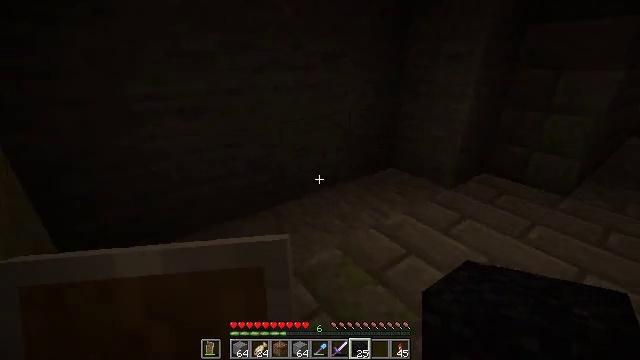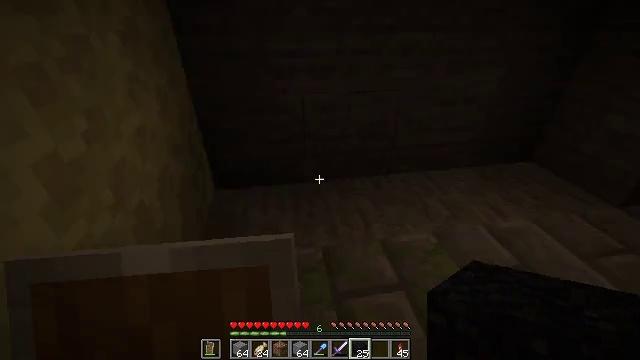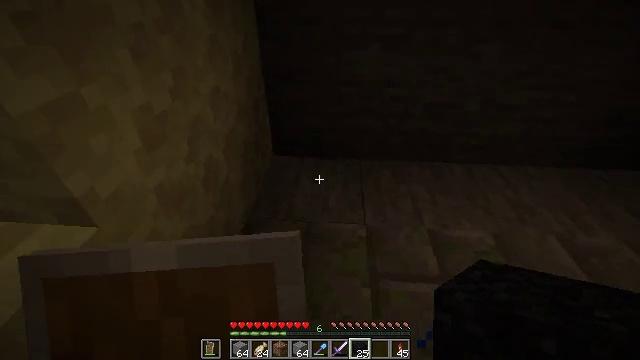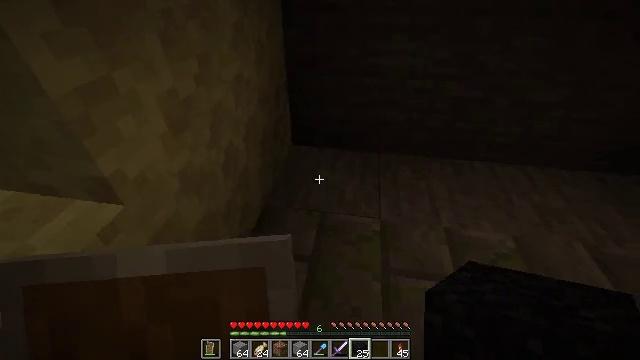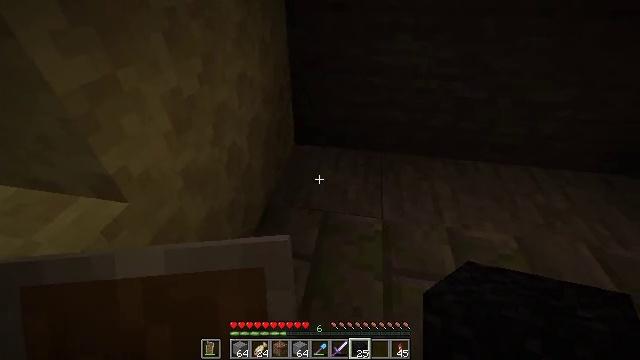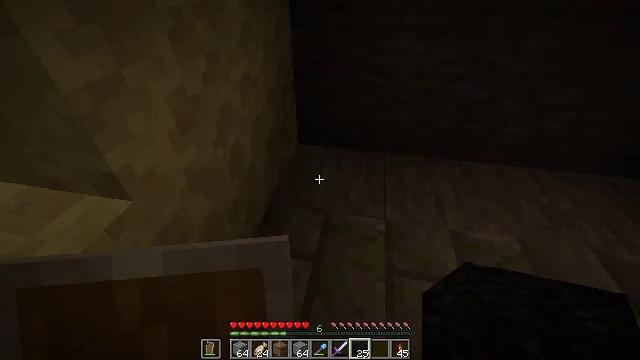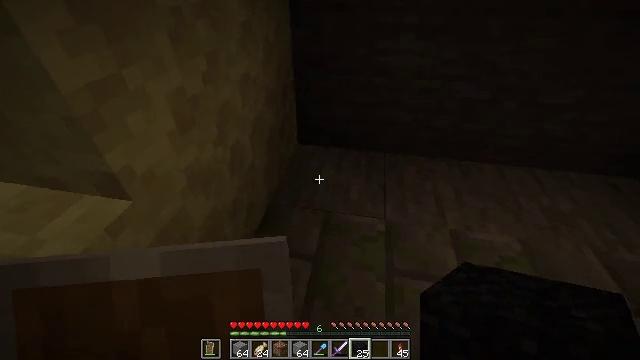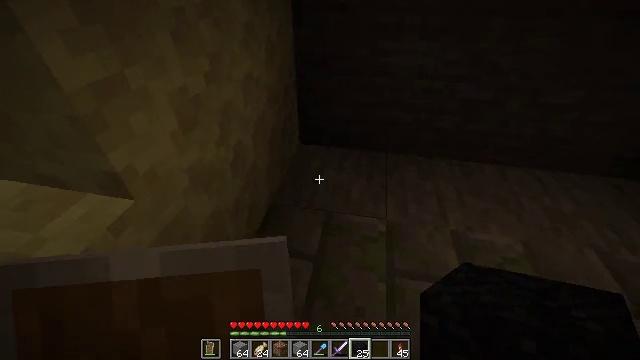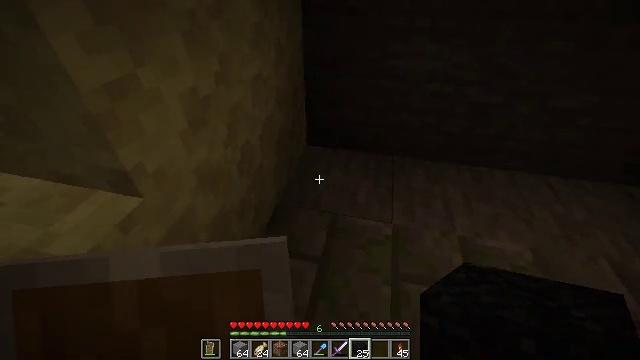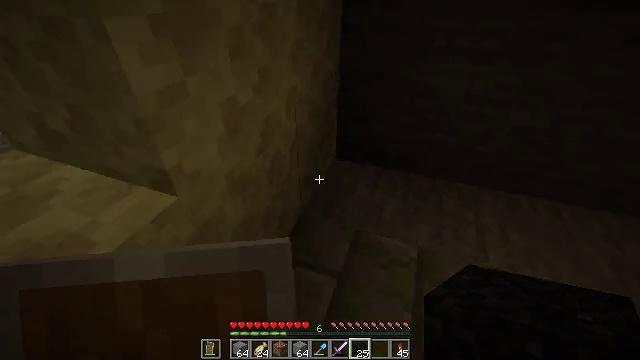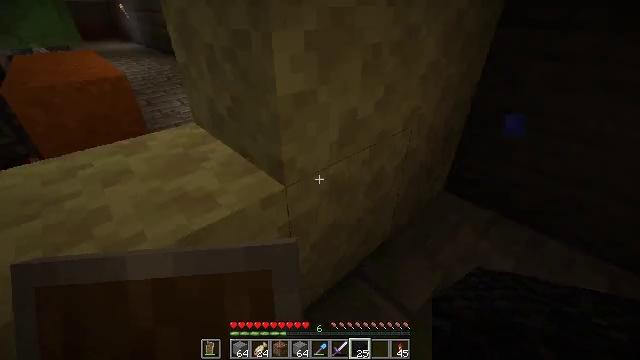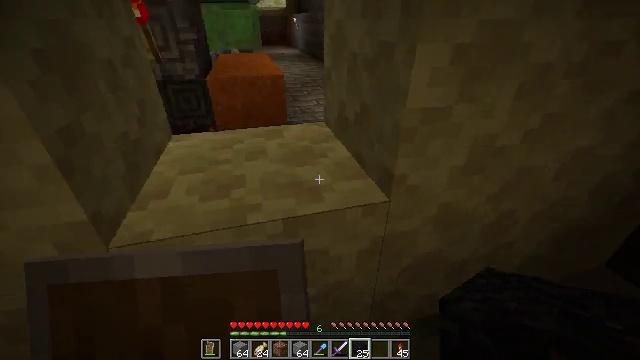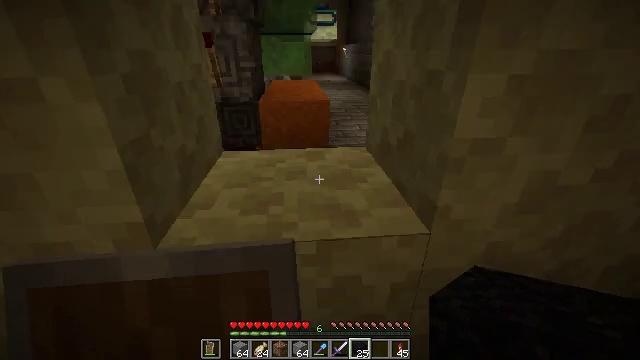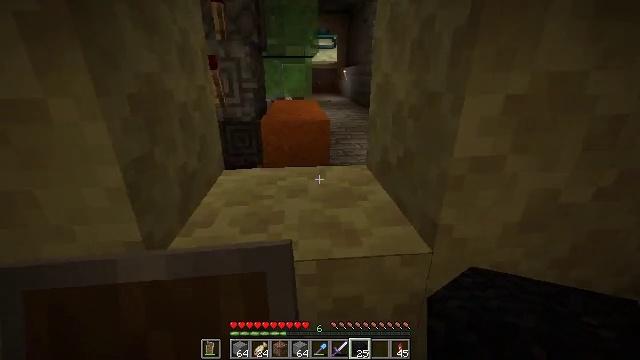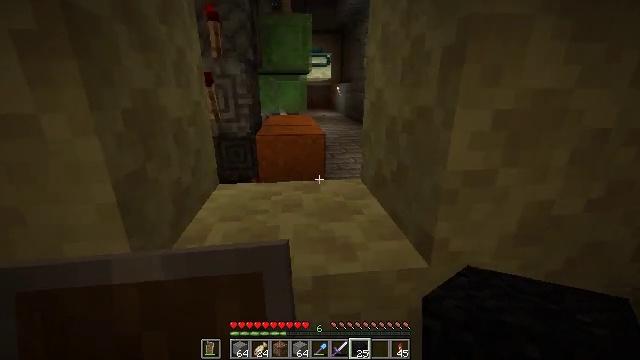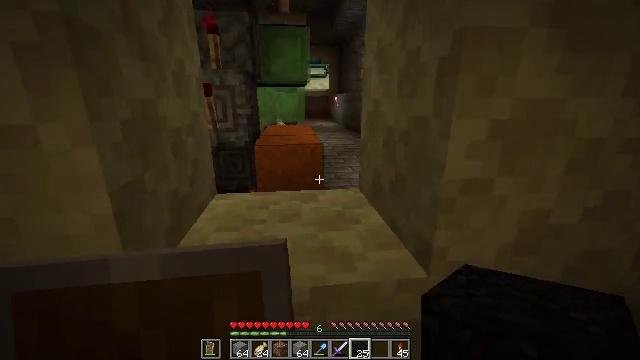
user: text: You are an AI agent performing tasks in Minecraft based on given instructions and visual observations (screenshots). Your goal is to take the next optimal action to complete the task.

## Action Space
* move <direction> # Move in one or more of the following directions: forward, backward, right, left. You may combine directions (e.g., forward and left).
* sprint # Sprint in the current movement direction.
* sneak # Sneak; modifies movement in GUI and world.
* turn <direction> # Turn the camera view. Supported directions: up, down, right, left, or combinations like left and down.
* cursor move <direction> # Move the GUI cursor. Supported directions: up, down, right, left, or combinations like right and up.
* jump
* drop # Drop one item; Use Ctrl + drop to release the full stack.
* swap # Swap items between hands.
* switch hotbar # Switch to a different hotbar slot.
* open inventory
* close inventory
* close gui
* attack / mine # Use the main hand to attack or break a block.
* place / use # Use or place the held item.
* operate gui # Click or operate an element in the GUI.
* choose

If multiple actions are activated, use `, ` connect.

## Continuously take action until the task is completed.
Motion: motion action
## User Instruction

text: Gather black concrete powder from the ground.
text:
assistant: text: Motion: turn left and down
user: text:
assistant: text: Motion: turn left and down
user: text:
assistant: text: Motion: turn left and down
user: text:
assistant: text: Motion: no_op
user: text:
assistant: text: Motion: no_op
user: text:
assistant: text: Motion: no_op
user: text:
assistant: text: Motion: no_op
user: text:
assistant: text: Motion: turn left
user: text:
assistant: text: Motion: turn left and up
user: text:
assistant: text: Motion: turn left and up
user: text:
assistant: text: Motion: turn left and up
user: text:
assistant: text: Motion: turn left and up
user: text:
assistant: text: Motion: turn up
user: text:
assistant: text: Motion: turn right and up
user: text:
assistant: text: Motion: turn up
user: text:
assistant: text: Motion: no_op
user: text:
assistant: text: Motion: move forward, jump
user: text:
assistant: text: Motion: move forward, turn left, jump
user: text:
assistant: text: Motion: move forward, turn left, jump
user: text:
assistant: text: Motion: move forward, jump
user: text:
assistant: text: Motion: move forward
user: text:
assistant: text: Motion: move forward
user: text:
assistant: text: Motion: move forward
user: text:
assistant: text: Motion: move forward
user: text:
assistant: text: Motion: move forward
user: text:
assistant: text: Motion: move forward
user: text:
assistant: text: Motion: move forward and move right, turn right
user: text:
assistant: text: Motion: move forward and move right
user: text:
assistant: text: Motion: move forward and move right
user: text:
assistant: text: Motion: move forward and move right